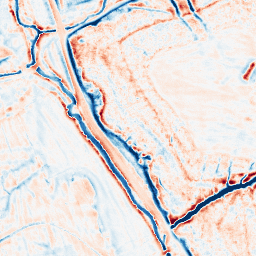
Category: edge_preserving
Decomposition family: bilateral
Decomposition parameters: d: 15
sigma_color: 100
sigma_space: 50
Upsampling method: quintic
Upsampling parameters: scale: 4
Upsampling scale: 4